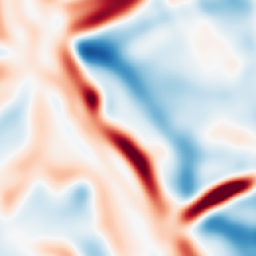
Category: multiscale
Decomposition family: log
Decomposition parameters: sigma: 10
Upsampling method: area
Upsampling parameters: scale: 4
Upsampling scale: 4